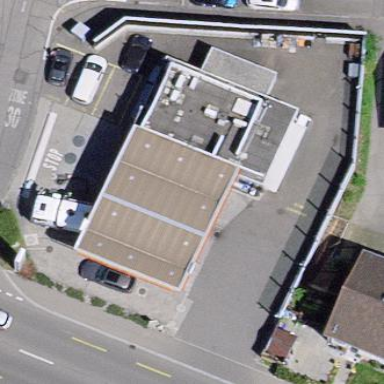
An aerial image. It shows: Fuel station.